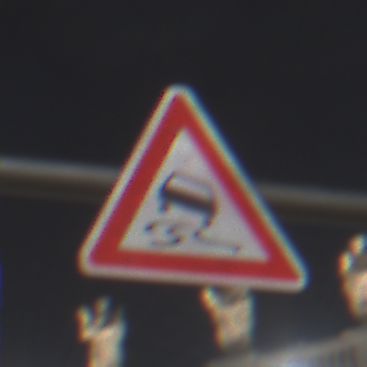
Verkehrszeichen: SchleuderOderRutschgefahr
Umgebung: Outdoor, Urban
Tageszeit: Night
Wetter: PartlyCloudy
Licht: Artificial
Jahreszeit: NotSpecified
Kontrast: HighContrast